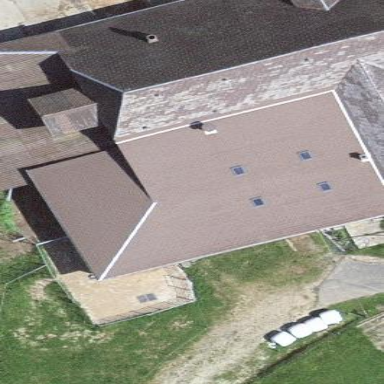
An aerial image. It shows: Farm building.